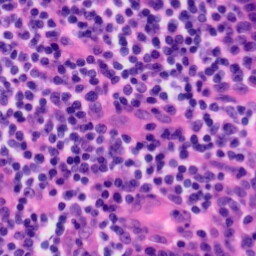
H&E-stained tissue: Tonsil